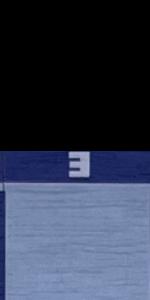
Label: Empty